Question: i'm creating a game for iPhone, with xcode. I have a starting image, from which i'd like to have a second image with some (four) transparent areas in it, e.g. just like this one:

The problem is that i don't know how to achieve it; have i to handle the original image and to cut the areas from it? or have i to create a new image where i put only the visible parts from the original one?
Any suggestion or snippet would be really appreciated.
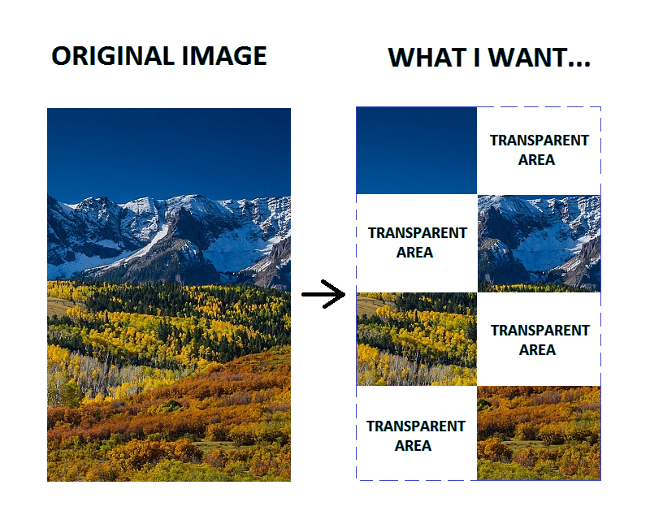
Answer: Well, I'd do it by creating custom UIView subclass and using its drawRect method to draw the portion.
Fo example:
-(void)drawRect:(
'''
CGRect)rect
{
[super drawRect:rect];
CGContextRef ctx = UIGraphicsGetCurrentContext(); // get drawing context
CGContextSaveGState(ctx); //remember current state
CGContextClipToRect(ctx, CGRectMake(0, 0, 100, 100)); //set clipping
CGContextDrawImage(ctx, CGRectMake(0, 0, img.size.width, img.size.height), img.CGImage);
CGContextRestoreGState(ctx); //restore state, so the previous clipping will be canceled
CGContextSaveGState(ctx);
CGContextClipToRect(ctx, CGRectMake(100, 100, 100, 100));
CGContextDrawImage(ctx, CGRectMake(0, 0, img.size.width, img.size.height), img.CGImage);
CGContextRestoreGState(ctx);
}
'''
This will draw two small rects. In this code img is an UIImage.
However, this is the easiest way to do this, not the most efficient - it requres to redraw for each portion. You might want to check CGContextClipToRects and CGContextClip functions, to make it more efficient and flexible.